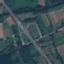
Land use / land cover class: Highway